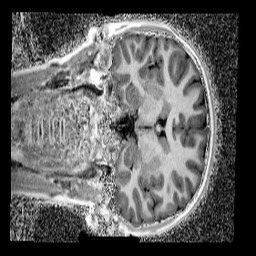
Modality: UNIT1_denoised
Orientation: coronal
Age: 9
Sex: male
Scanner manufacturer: siemens
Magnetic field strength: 3 T
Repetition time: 4 s
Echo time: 0.00299 s